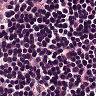
Metastatic tissue present: no